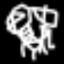
Label: bed